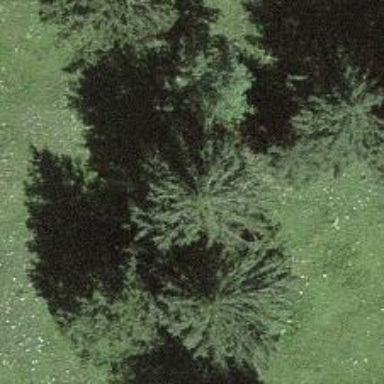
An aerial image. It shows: Beautiful tree in nature.